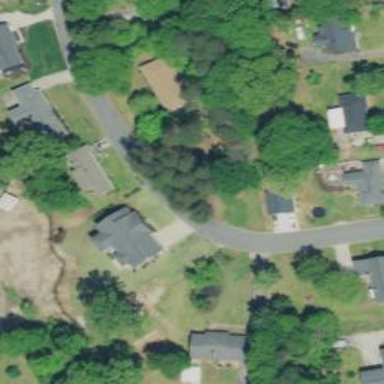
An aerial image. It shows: Residential road.